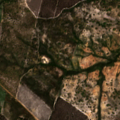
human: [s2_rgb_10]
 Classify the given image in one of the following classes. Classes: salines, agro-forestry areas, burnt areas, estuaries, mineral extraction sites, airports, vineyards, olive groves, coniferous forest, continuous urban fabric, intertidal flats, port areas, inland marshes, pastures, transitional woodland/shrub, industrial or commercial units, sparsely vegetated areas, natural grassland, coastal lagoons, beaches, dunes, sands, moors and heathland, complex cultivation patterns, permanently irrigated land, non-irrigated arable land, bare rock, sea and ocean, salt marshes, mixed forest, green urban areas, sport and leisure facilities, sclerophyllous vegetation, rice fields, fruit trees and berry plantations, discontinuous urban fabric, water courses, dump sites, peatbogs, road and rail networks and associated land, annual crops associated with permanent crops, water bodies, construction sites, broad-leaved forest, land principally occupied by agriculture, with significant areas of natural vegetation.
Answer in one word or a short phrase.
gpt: continuous urban fabric